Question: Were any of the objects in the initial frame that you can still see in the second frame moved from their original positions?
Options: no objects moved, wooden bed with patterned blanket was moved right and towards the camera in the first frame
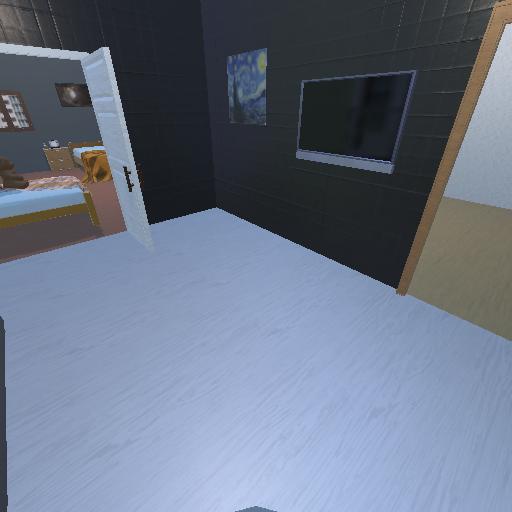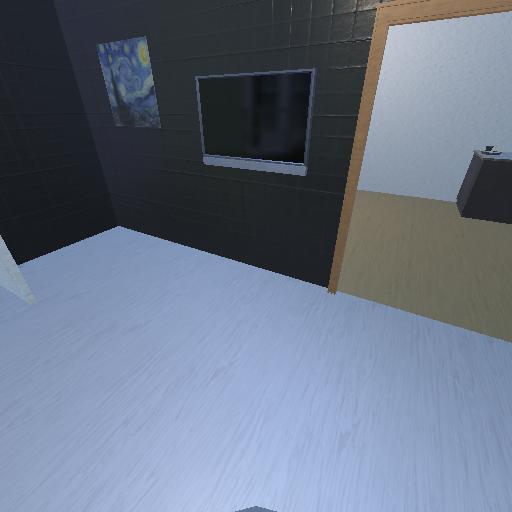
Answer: no objects moved